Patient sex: M
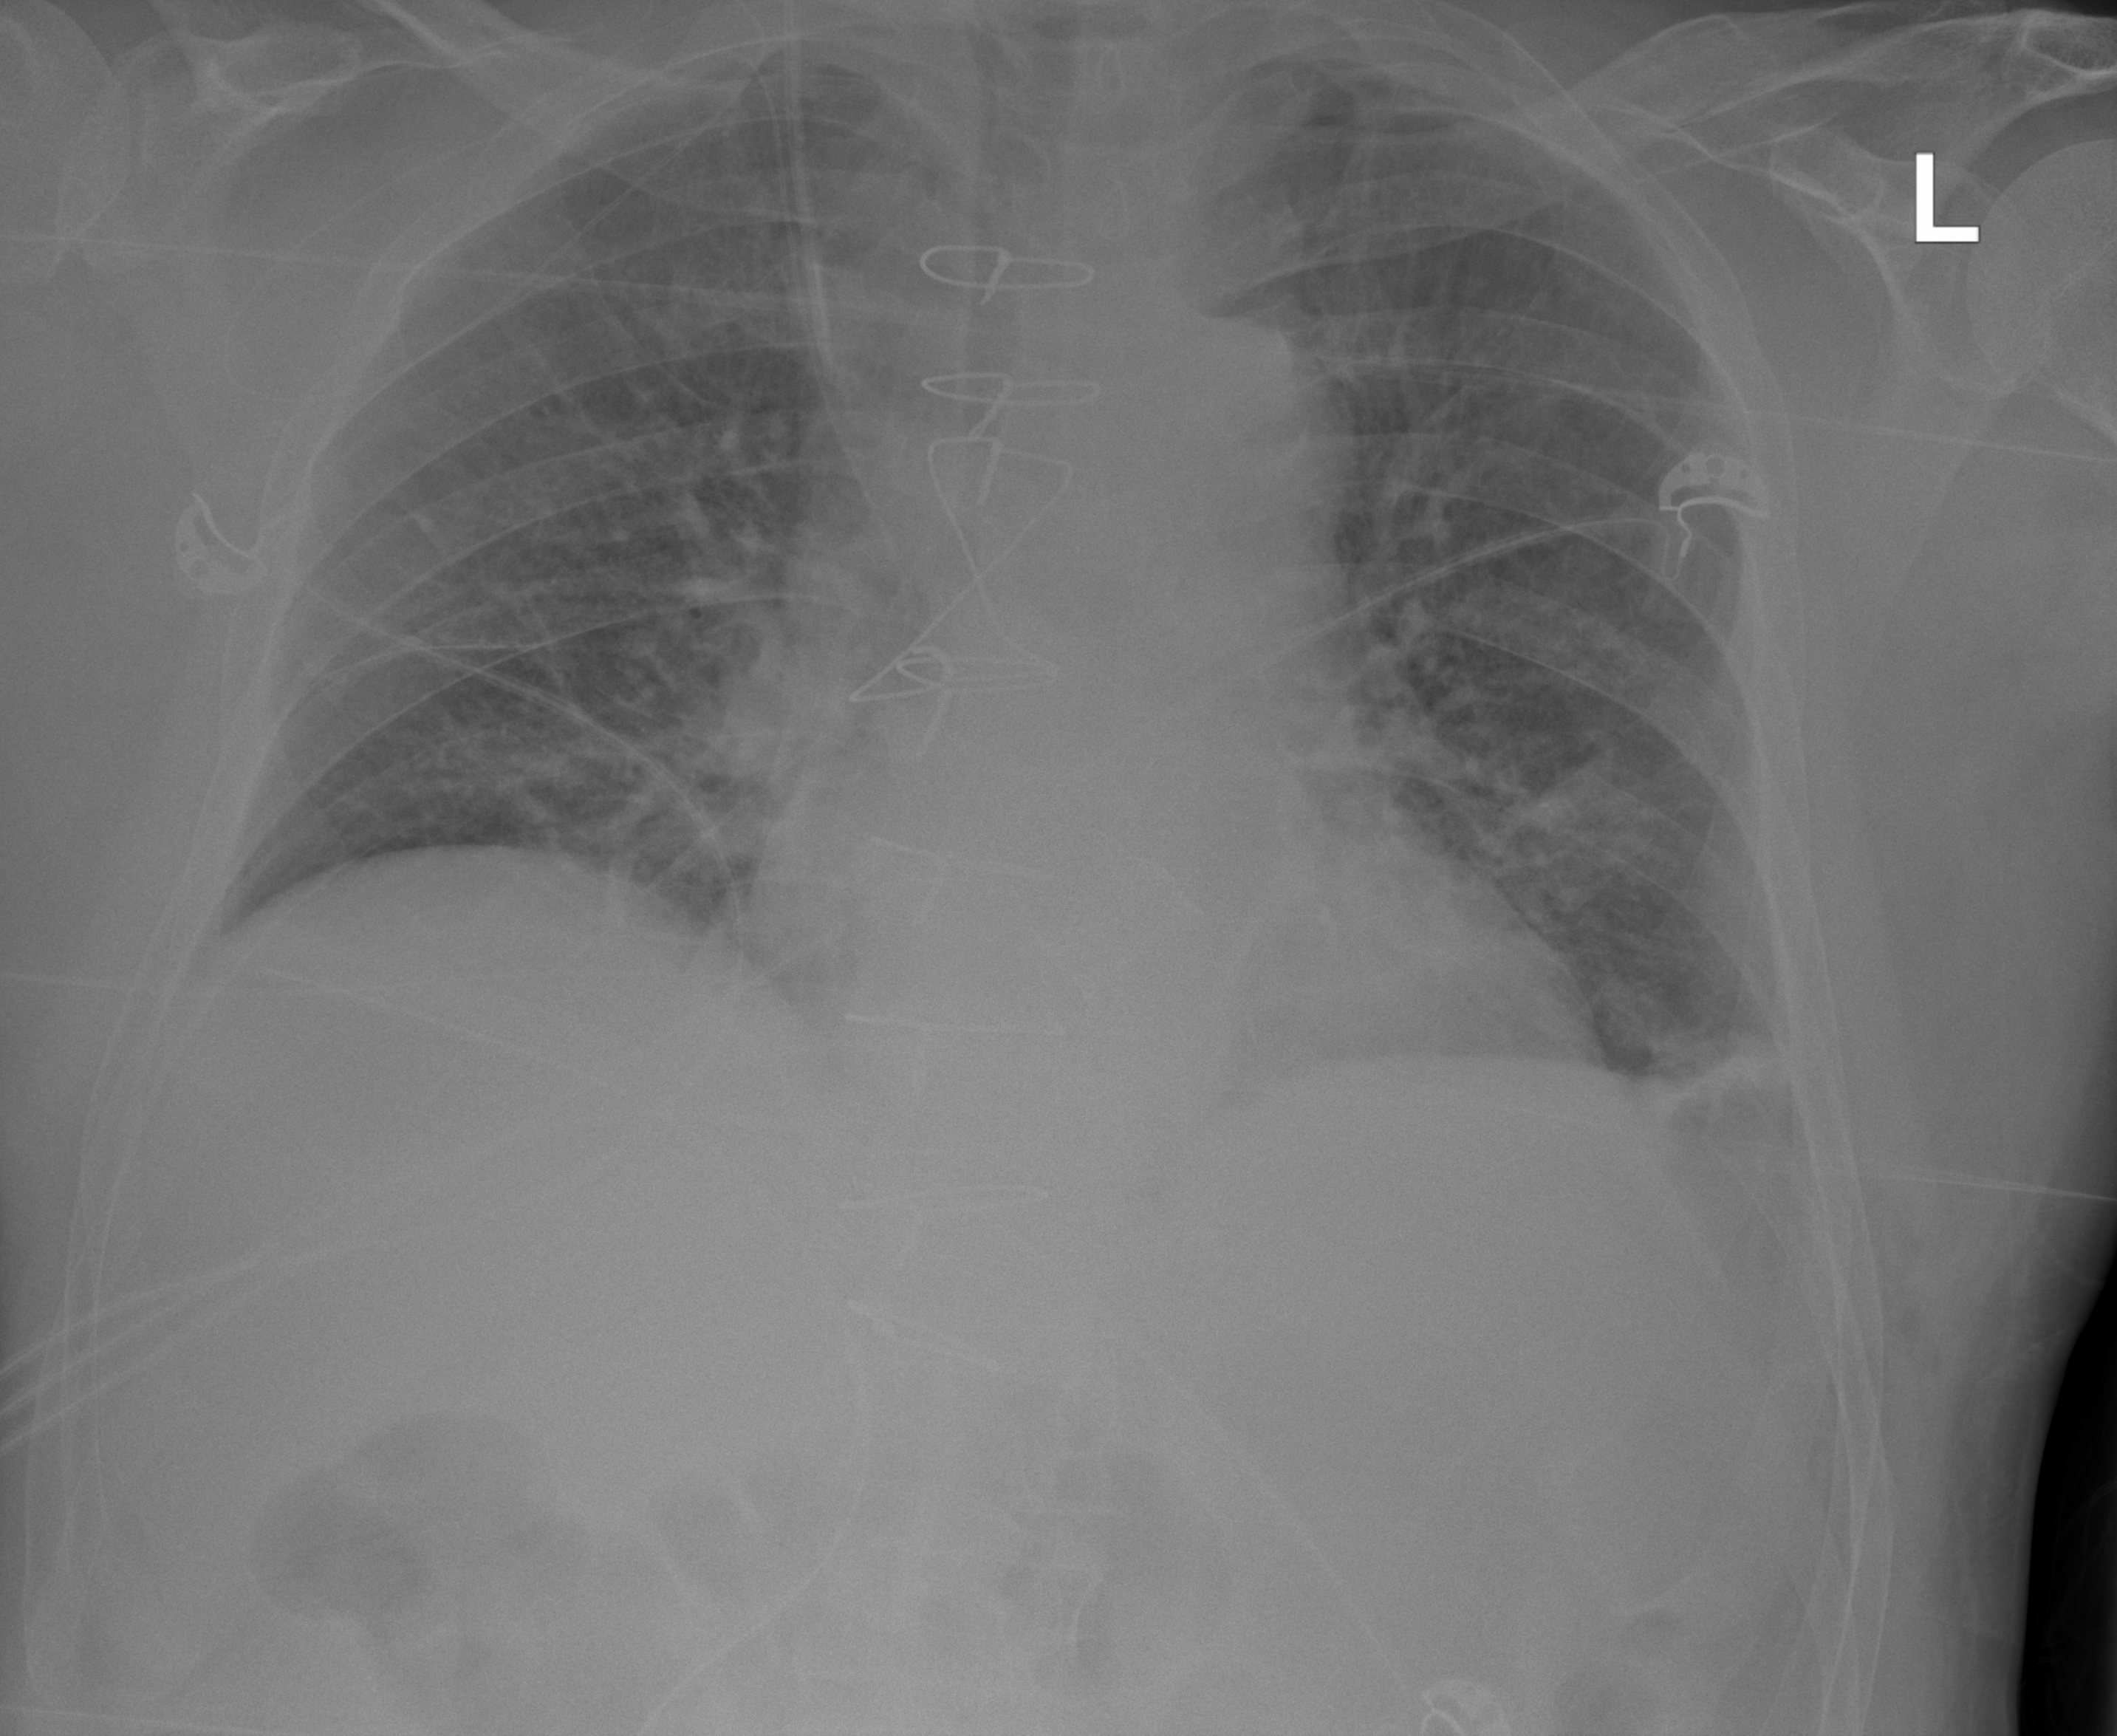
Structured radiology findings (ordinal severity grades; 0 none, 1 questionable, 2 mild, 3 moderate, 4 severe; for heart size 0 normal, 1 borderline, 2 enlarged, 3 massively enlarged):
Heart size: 2
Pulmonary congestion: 2
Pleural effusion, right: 0
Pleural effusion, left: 1
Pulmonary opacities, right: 2
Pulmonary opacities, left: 2
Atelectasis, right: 0
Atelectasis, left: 2